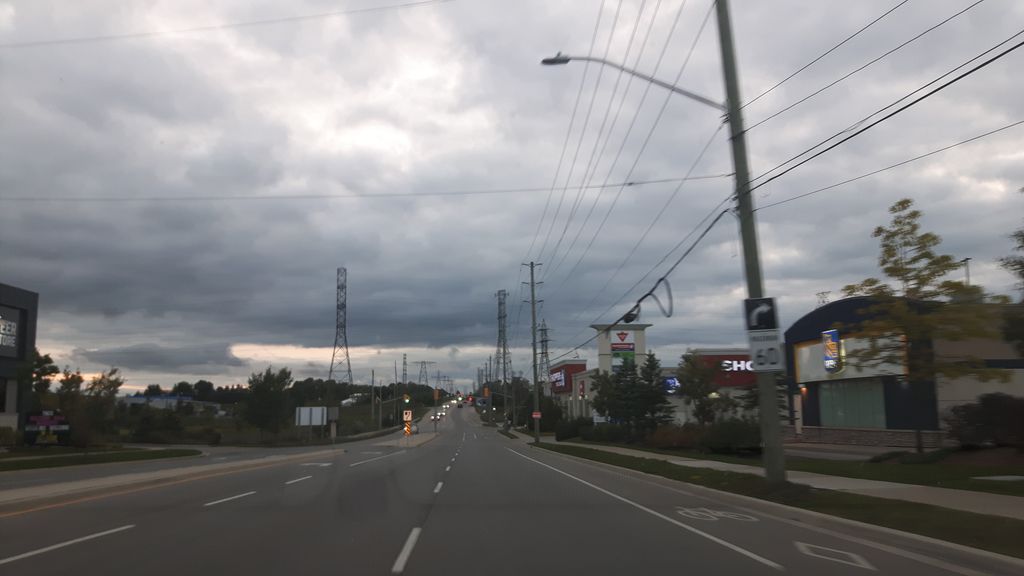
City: kitchener-waterloo